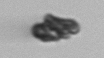
Label: detritus